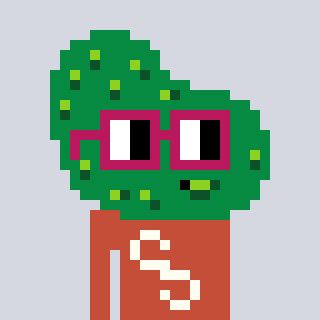
a pixel art character with square dark red glasses, a pickle-shaped head and a rust-colored body on a cool background